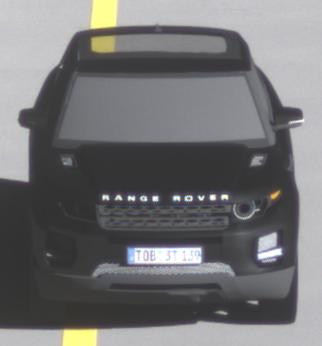
Make: Land Rover
Model: Range Rover Evoque 2.0 Si4
Detailed model: Range Rover Evoque (I)
Model produced from: 2011/08
Model produced until: 2013/11
Doors: 5
Color: black
Road condition: dry road
Daytime: morning or afternoon
Contrast: high contrast